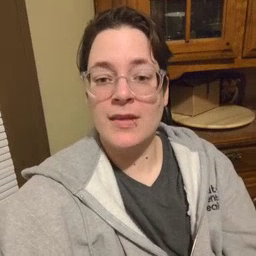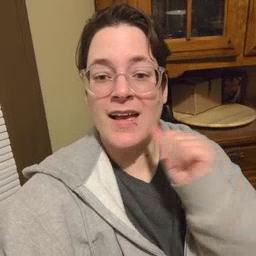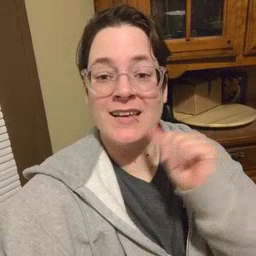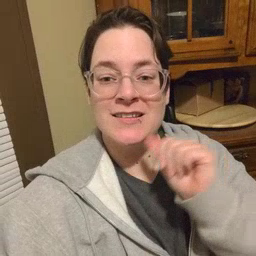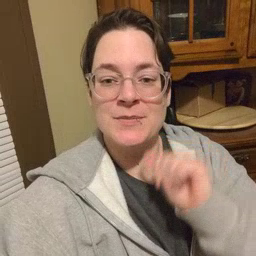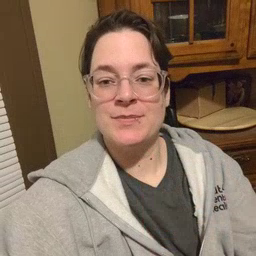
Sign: aunt